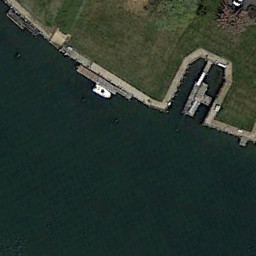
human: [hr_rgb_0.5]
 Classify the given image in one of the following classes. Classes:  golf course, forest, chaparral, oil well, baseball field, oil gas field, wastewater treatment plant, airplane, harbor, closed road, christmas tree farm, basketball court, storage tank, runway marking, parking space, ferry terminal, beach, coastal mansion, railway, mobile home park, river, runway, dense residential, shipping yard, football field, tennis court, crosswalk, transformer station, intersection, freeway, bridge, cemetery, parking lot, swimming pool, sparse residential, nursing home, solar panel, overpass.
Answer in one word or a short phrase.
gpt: ferry terminal